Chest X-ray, AP view. Patient: 19 years old, sex F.
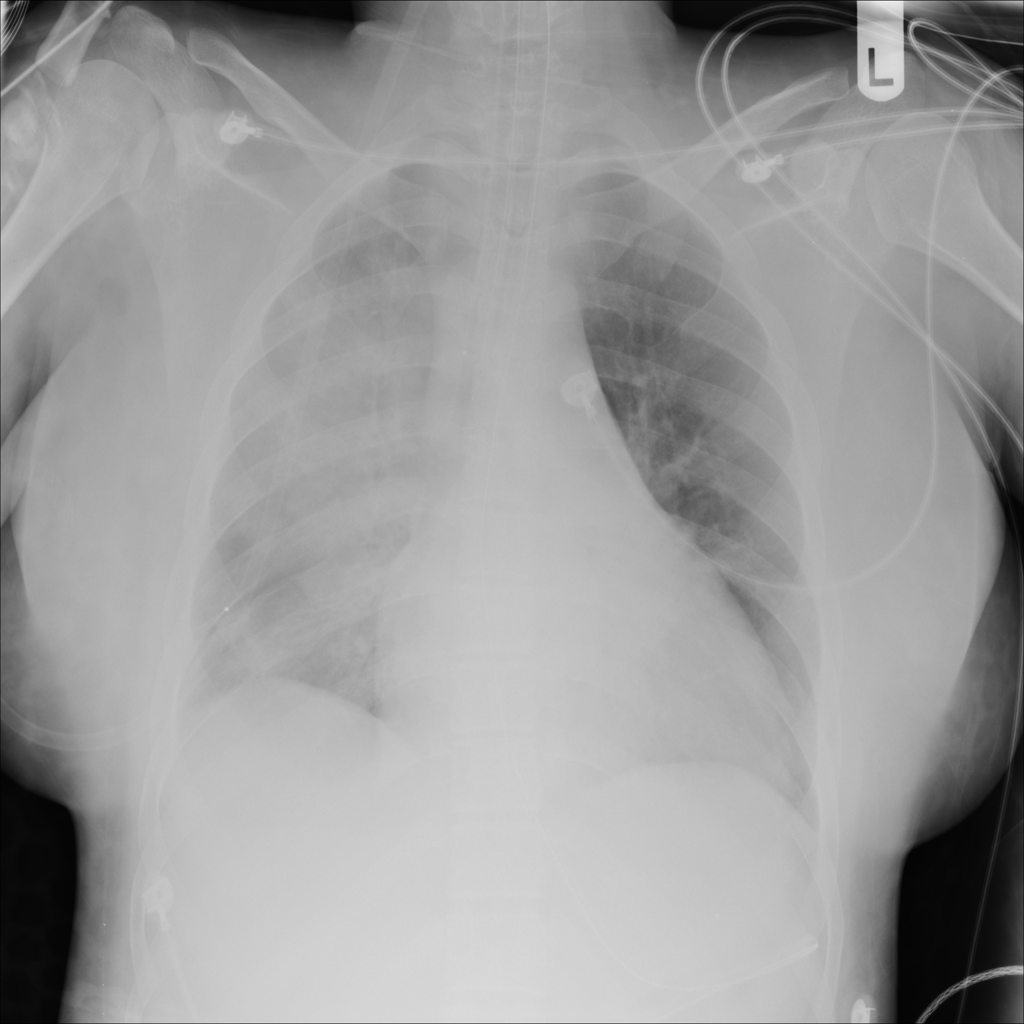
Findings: Infiltration